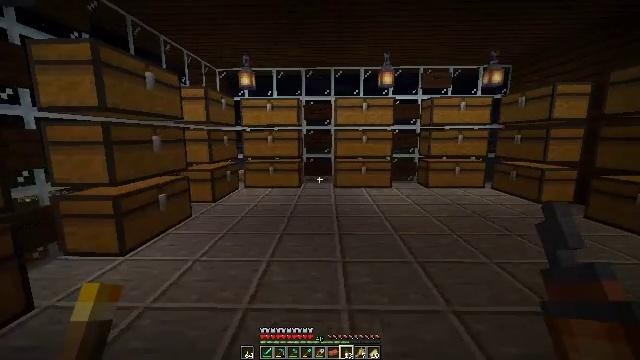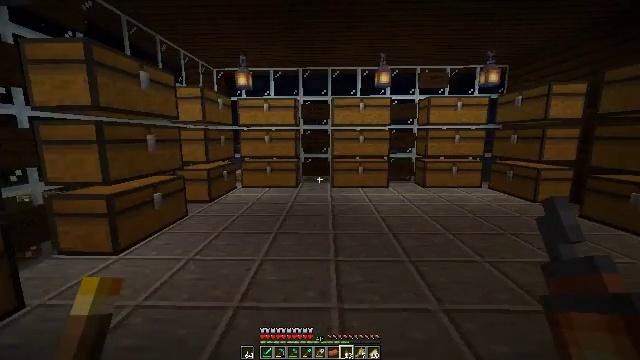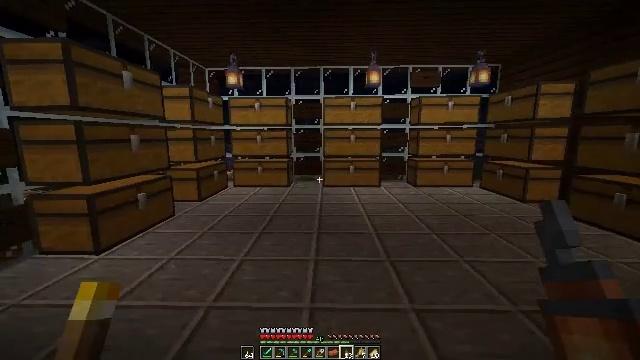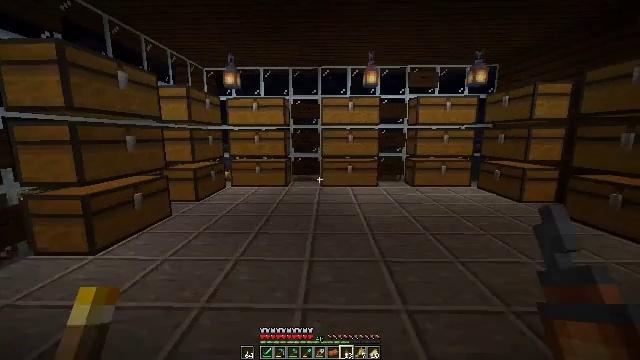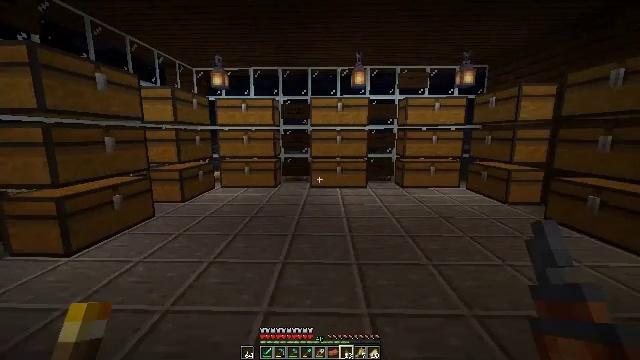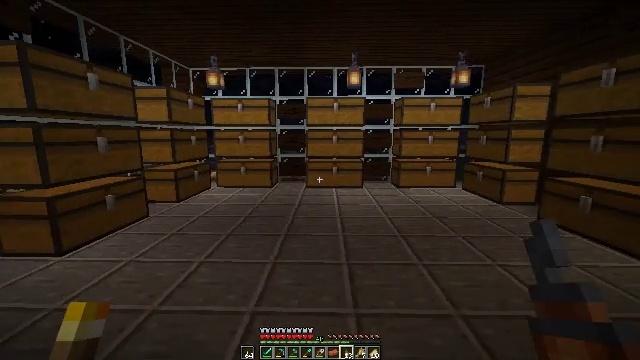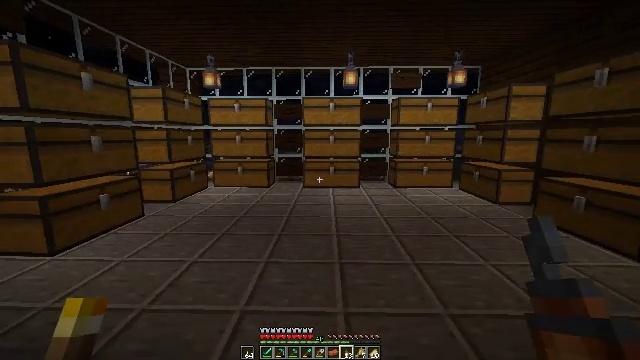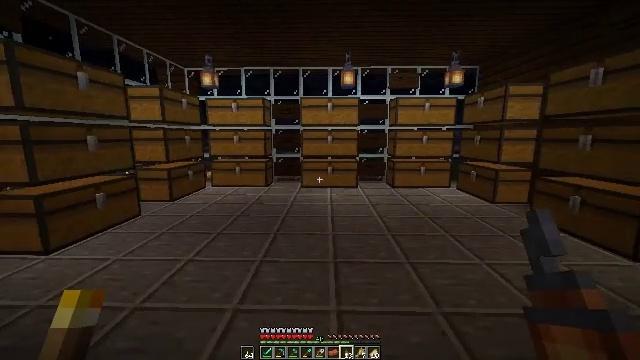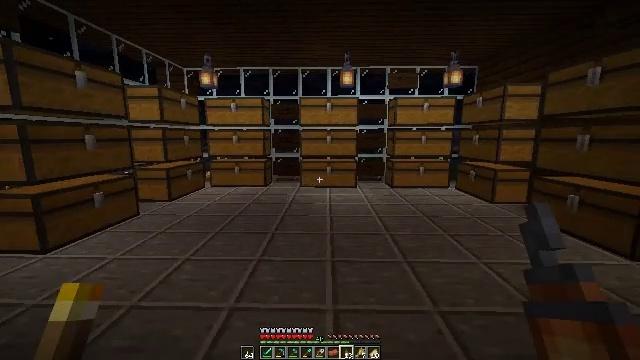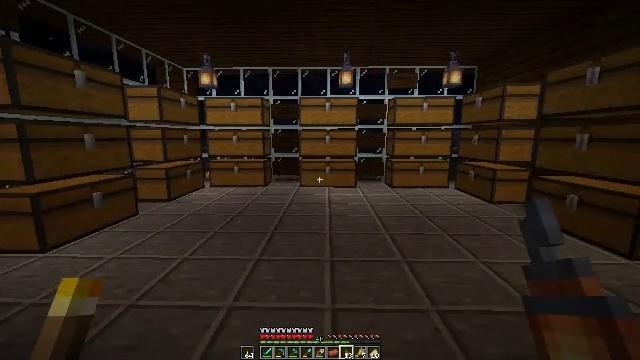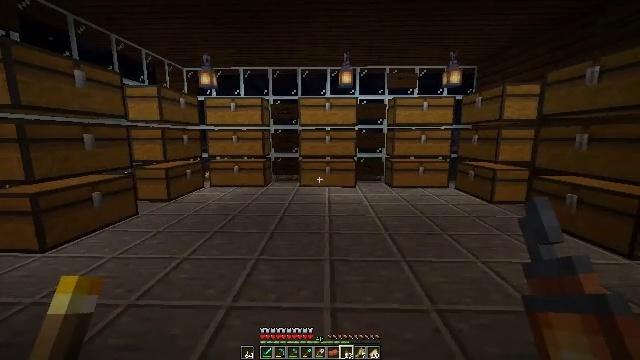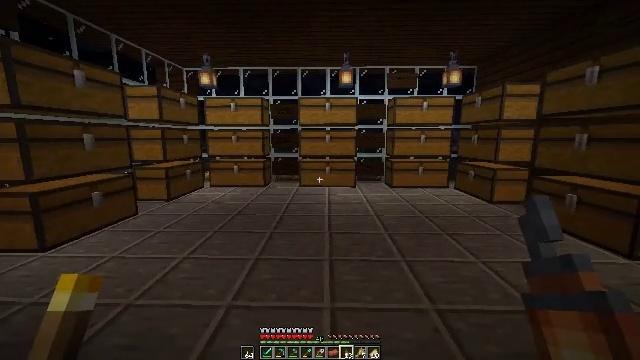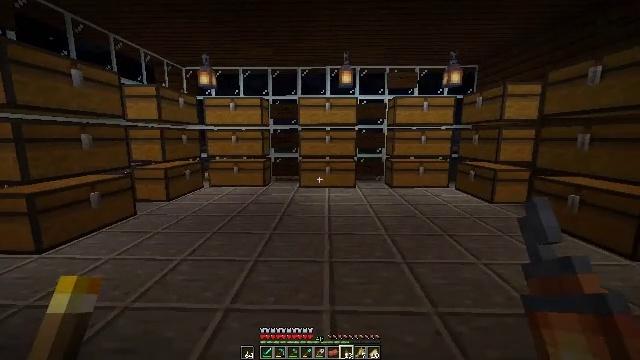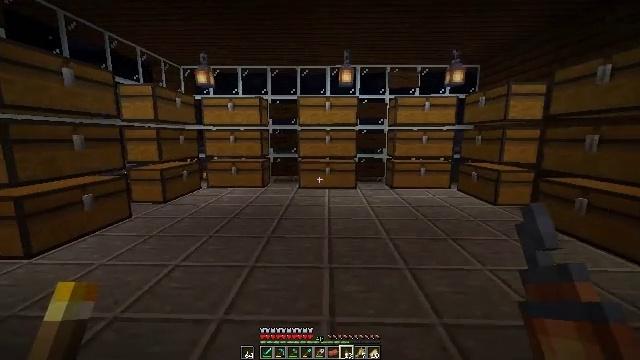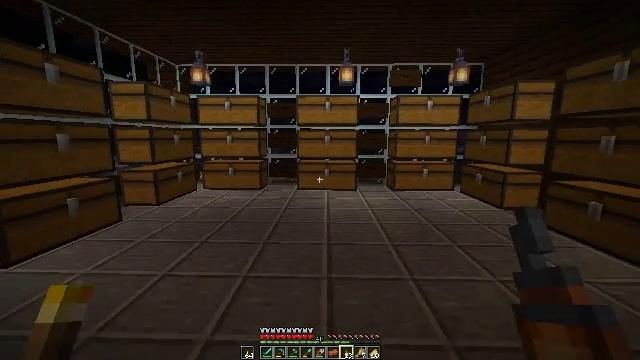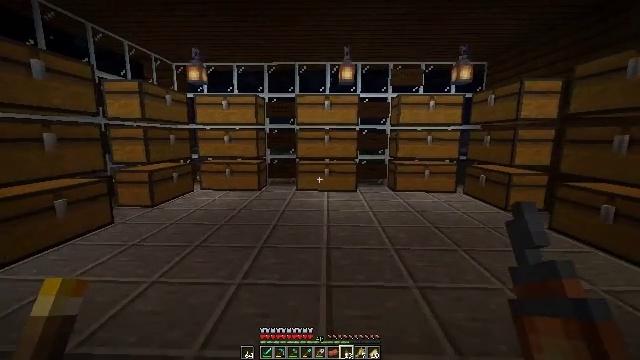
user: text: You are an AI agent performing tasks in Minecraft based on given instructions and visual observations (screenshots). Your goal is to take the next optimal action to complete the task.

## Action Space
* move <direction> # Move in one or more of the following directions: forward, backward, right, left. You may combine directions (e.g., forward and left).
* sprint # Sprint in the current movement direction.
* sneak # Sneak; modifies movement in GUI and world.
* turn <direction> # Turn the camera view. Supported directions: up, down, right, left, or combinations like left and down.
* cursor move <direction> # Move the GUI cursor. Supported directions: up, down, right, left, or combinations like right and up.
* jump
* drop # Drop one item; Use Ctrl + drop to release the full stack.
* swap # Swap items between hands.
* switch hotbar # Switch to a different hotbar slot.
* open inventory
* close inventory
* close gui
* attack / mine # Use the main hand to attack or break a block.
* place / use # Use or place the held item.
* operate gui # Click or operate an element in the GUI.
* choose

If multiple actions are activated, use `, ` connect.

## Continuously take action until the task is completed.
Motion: motion action
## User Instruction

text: Left-click to mine the lantern.
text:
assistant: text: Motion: move right
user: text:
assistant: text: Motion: move right
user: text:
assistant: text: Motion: move right
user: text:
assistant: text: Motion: move right
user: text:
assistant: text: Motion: no_op
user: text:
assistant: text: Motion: no_op
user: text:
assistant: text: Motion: no_op
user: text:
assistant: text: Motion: no_op
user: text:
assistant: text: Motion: no_op
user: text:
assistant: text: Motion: no_op
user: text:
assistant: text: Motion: no_op
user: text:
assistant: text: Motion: move forward
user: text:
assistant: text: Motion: move forward
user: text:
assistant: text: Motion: move forward
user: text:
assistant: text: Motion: move forward
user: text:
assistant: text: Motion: move forward
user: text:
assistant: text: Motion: move forward
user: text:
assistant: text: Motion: move forward
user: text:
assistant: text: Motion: move forward
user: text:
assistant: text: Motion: move forward
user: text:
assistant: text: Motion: turn right and up
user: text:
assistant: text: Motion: turn right and up
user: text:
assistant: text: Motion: turn right and up, switch to hotbar 3
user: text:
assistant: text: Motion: turn right and up, switch to hotbar 3
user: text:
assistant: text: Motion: switch to hotbar 3
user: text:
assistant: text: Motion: switch to hotbar 3
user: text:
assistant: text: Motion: no_op
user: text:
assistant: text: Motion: no_op
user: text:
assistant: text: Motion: turn left and up
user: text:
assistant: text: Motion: turn left and up